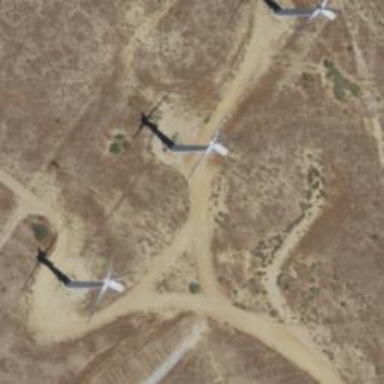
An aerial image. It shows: Wind power generator utilizing wind turbines.